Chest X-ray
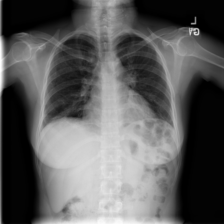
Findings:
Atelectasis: negative
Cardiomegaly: negative
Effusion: negative
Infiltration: negative
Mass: negative
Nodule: negative
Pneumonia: negative
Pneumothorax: negative
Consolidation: negative
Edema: negative
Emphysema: negative
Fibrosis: negative
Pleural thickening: negative
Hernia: negative